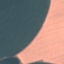
Land use / land cover: AnnualCrop